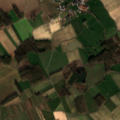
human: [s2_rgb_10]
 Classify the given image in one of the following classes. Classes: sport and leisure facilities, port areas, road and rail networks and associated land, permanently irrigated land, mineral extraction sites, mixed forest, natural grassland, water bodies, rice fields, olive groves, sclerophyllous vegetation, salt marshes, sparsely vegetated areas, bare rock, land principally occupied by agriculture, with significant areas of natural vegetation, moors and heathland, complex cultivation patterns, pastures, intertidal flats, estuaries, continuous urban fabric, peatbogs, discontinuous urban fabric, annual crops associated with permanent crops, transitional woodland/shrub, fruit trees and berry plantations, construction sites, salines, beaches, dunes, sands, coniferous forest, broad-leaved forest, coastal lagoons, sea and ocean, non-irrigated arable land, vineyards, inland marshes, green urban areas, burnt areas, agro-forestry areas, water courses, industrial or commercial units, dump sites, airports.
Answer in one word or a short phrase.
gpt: discontinuous urban fabric, non-irrigated arable land, complex cultivation patterns, land principally occupied by agriculture, with significant areas of natural vegetation